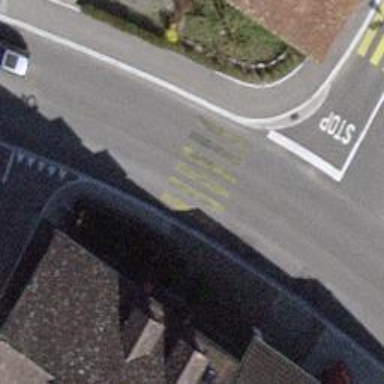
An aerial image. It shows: Tertiary road with asphalt surface and cycle lane.